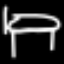
Label: bed